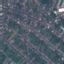
Land use / land cover: Residential